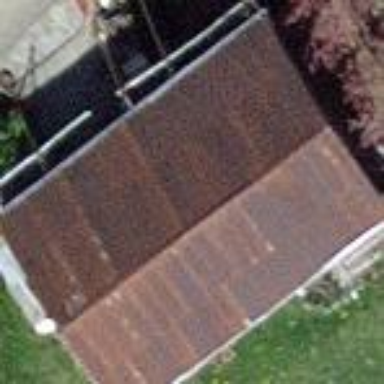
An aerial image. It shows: Rural barn.